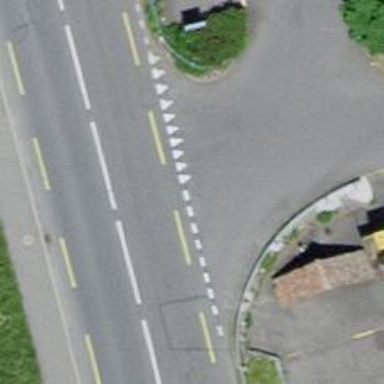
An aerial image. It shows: Road with "give way" sign.